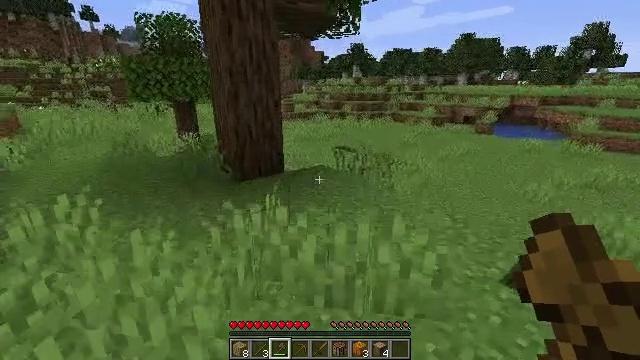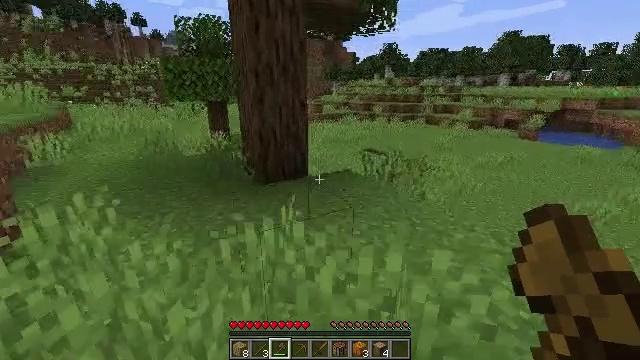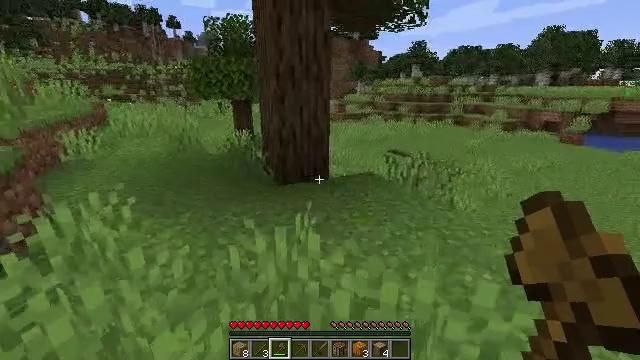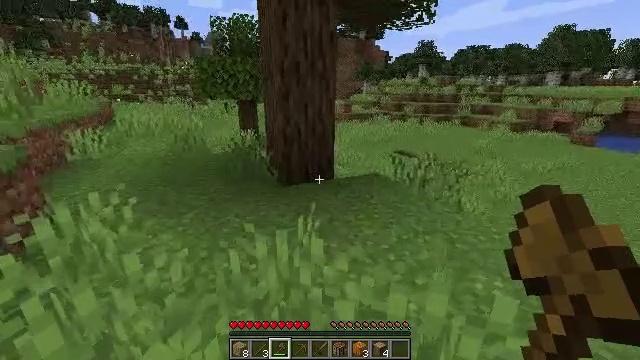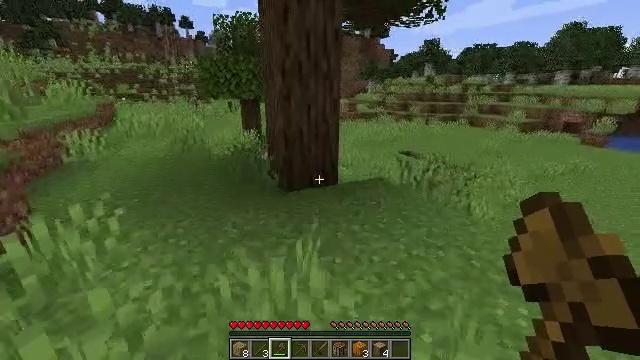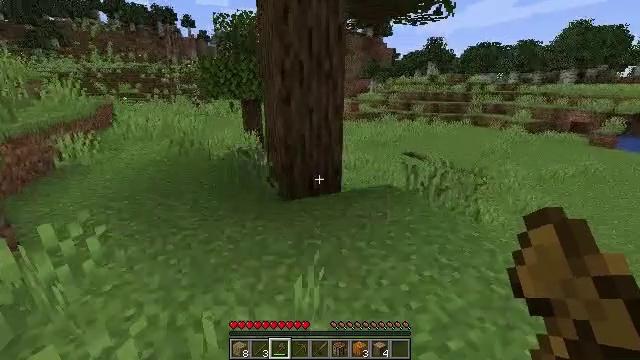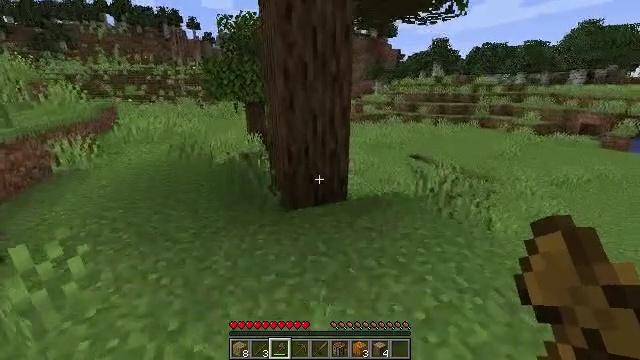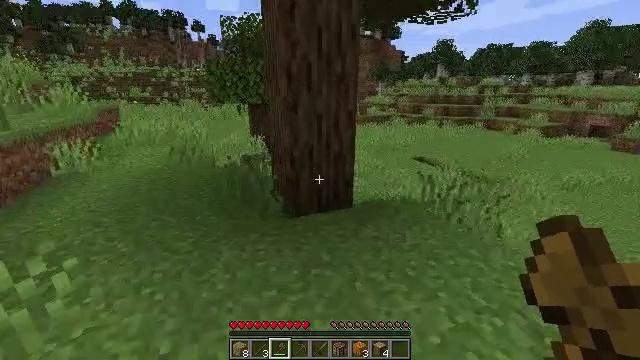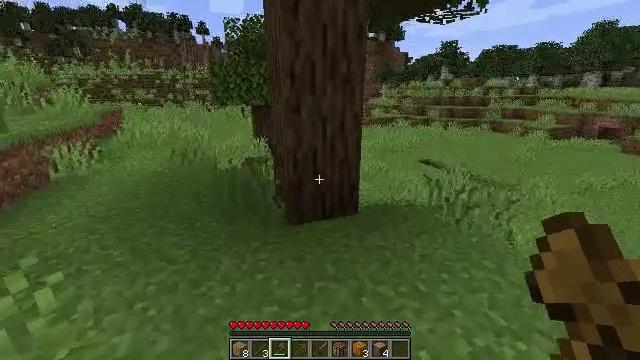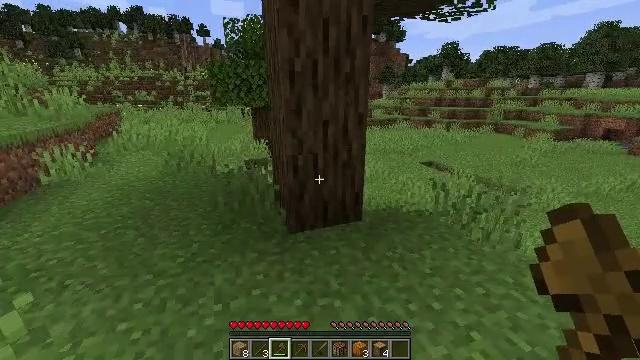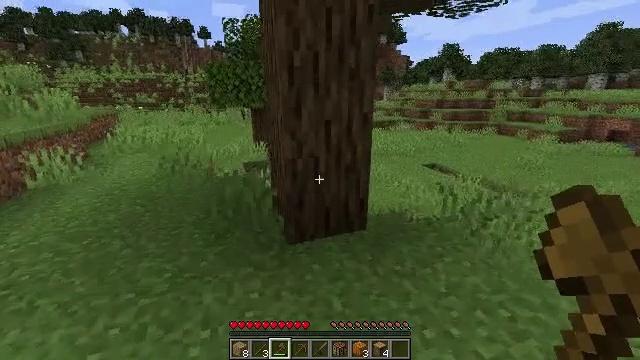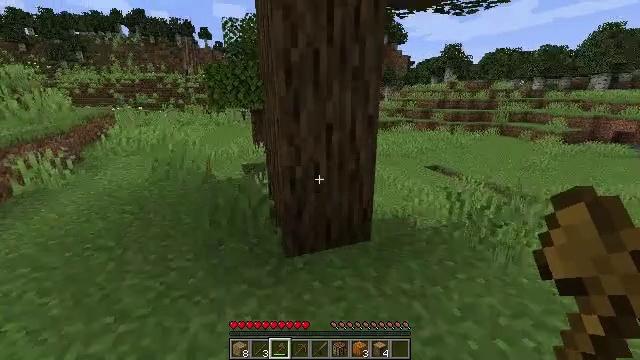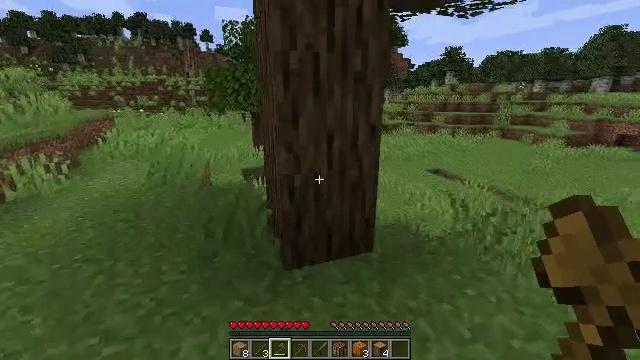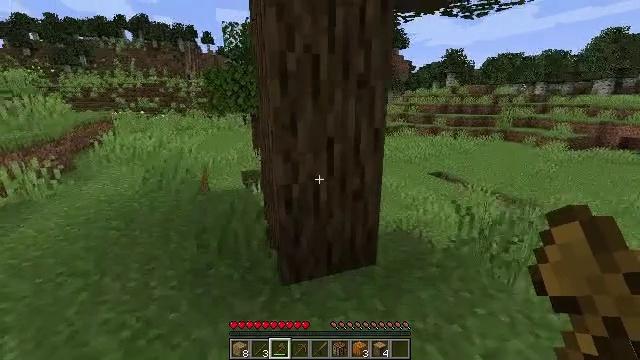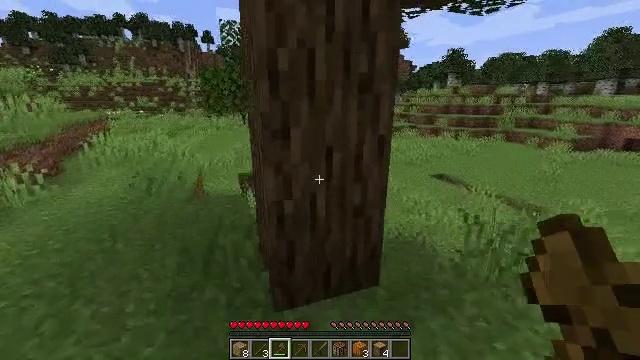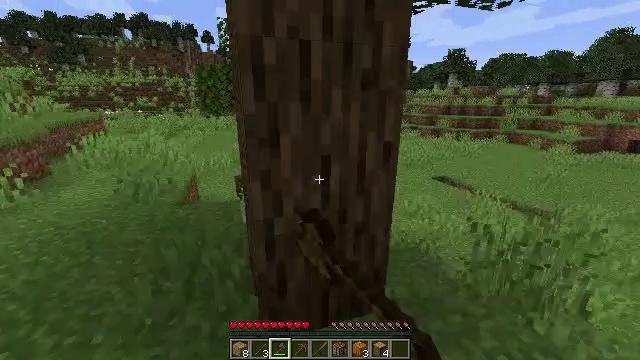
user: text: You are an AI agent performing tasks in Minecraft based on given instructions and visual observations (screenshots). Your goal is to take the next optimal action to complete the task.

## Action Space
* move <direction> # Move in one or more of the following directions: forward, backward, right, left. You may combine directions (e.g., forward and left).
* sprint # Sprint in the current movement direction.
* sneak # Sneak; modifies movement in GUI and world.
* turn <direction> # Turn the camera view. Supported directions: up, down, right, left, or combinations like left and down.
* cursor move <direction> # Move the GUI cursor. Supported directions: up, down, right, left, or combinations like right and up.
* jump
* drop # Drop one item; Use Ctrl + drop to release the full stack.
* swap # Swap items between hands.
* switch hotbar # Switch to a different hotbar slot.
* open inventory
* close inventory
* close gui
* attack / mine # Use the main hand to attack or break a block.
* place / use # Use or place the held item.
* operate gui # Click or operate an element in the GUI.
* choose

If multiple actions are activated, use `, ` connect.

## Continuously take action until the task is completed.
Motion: motion action
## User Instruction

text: Collect oak log for crafting.
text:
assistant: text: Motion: move forward, turn left
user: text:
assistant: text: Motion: move forward, turn left
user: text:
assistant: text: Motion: move forward, turn left
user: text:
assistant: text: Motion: move forward
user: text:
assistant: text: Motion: move forward
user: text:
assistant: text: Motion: move forward
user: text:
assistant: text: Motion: move forward
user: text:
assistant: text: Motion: move forward
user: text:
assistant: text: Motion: move forward
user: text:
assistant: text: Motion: move forward
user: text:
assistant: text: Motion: move forward
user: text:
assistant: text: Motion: move forward
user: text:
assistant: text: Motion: move forward
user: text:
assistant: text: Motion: move forward, attack / mine
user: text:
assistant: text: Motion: move forward, attack / mine
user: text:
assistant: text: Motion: attack / mine
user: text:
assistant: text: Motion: attack / mine
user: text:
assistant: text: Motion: attack / mine
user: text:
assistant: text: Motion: attack / mine
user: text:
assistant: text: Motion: attack / mine
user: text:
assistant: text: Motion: attack / mine
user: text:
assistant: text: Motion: attack / mine
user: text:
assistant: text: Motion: attack / mine
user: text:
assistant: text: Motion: attack / mine
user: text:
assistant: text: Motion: attack / mine
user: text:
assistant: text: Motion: attack / mine
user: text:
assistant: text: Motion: attack / mine
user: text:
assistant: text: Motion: attack / mine
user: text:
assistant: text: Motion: attack / mine
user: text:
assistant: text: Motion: attack / mine